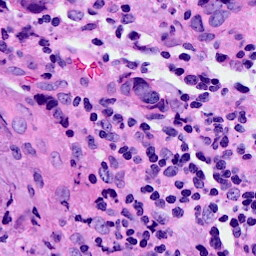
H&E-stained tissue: Breast